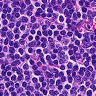
Metastatic tissue present: no